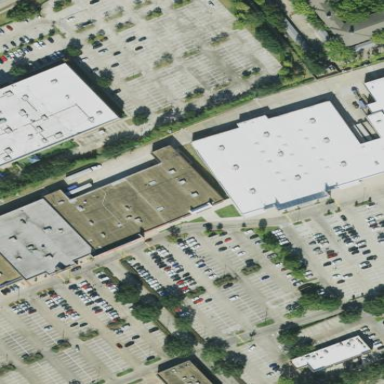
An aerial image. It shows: Commercial building.